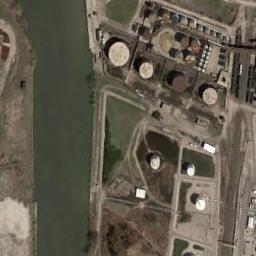
Label: storage tanks